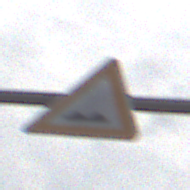
Verkehrszeichen: UnebeneFahrbahn
Umgebung: Outdoor, Nature
Tageszeit: Midday
Wetter: PartlyCloudy
Licht: Natural
Jahreszeit: NotSpecified
Kontrast: LowContrast